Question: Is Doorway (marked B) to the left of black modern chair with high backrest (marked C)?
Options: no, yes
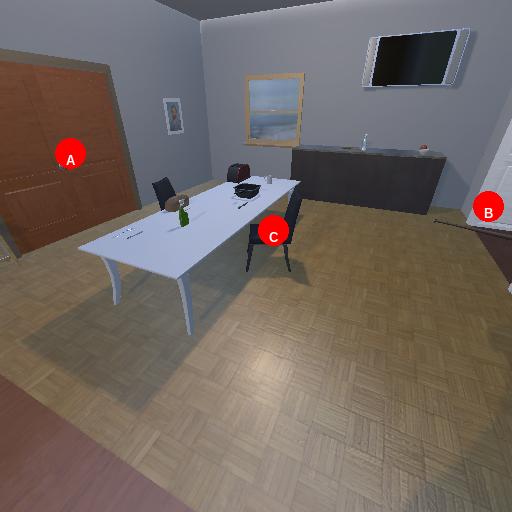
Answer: no